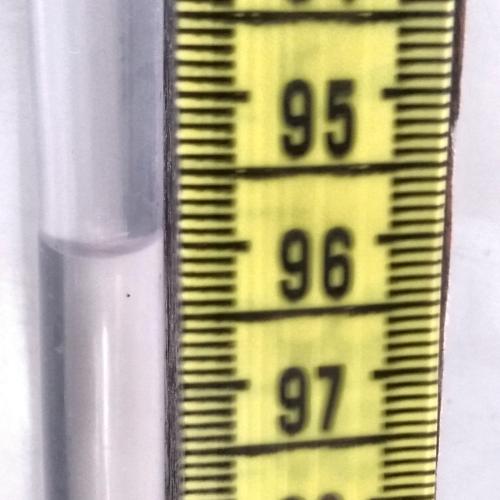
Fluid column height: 96.0 cm